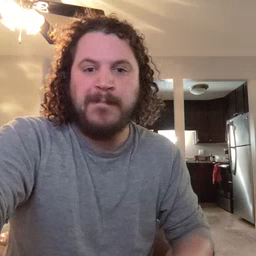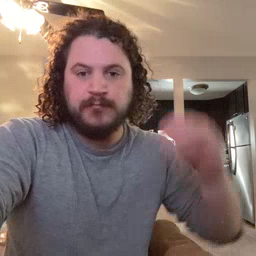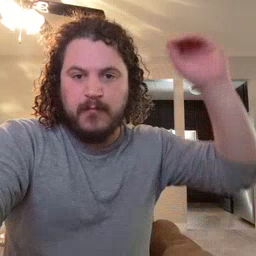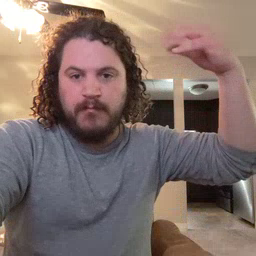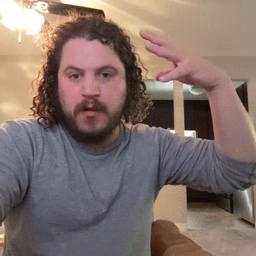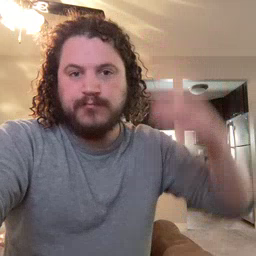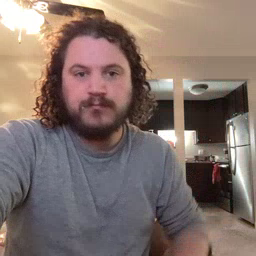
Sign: sun